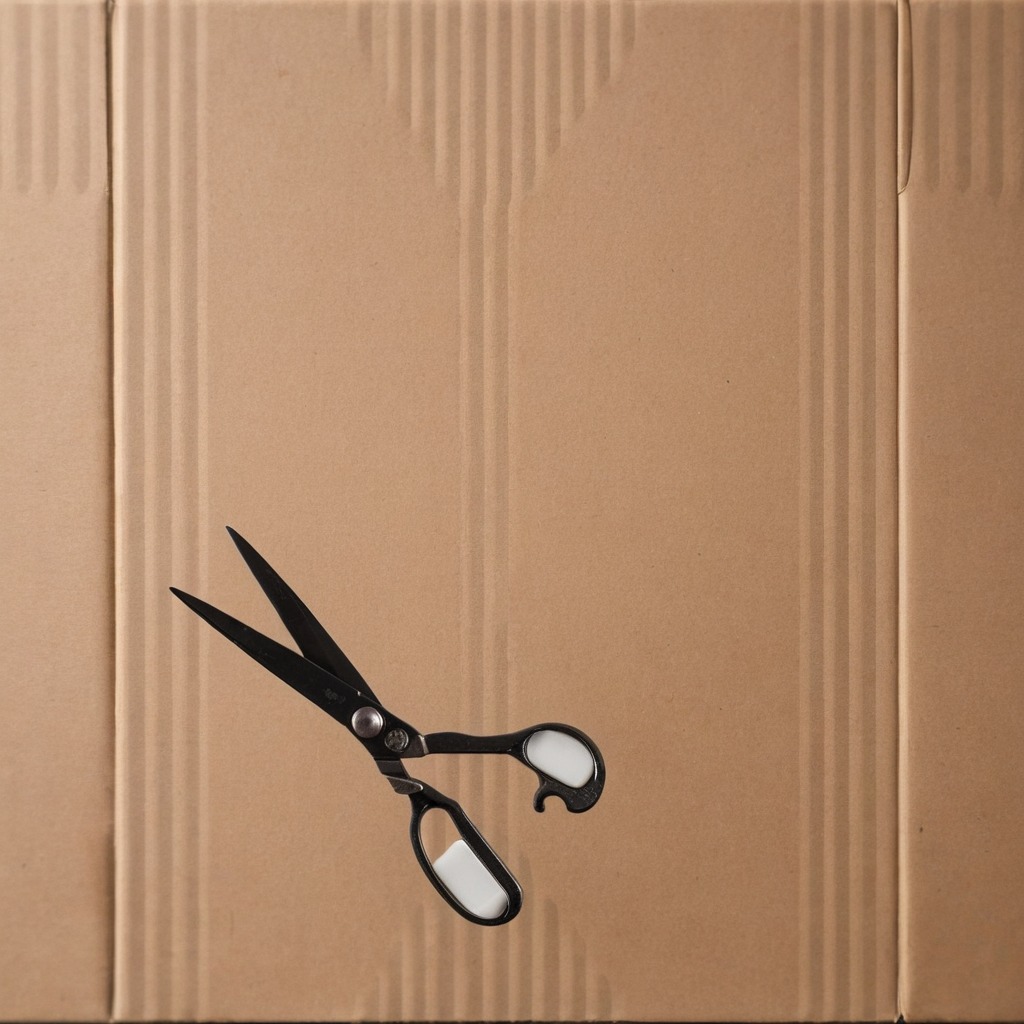
A scissor is lying on the cardboard box surface.